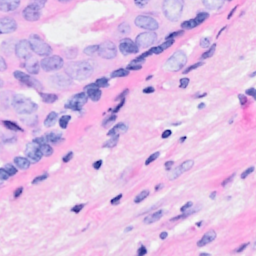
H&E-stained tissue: Breast